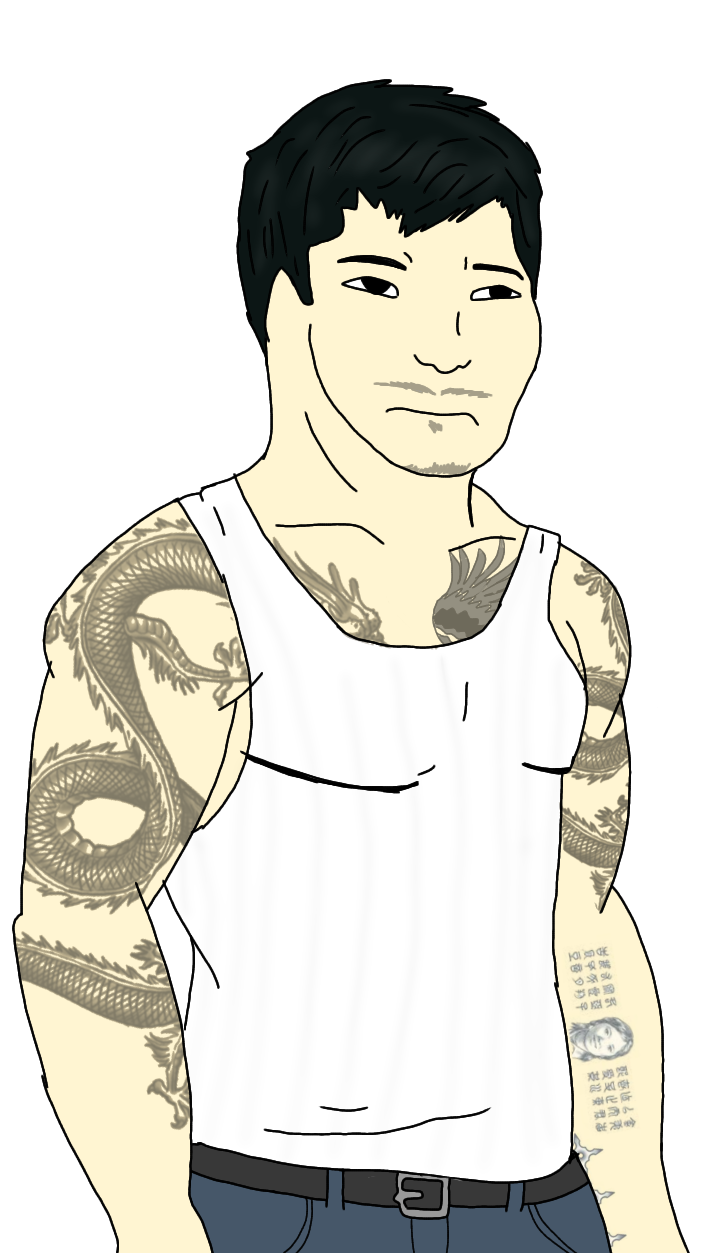
Label: 5_Stronkjak